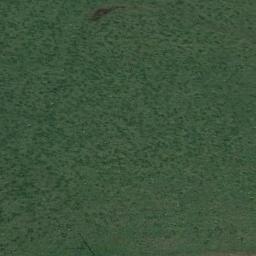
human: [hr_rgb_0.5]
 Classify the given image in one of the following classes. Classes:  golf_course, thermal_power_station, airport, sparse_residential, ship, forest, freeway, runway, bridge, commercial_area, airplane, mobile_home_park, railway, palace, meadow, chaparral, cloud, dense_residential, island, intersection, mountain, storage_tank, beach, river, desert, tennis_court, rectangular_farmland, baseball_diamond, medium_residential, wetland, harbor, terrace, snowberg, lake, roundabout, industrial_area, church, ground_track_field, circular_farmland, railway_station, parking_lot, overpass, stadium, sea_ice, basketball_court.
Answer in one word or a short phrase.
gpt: meadow